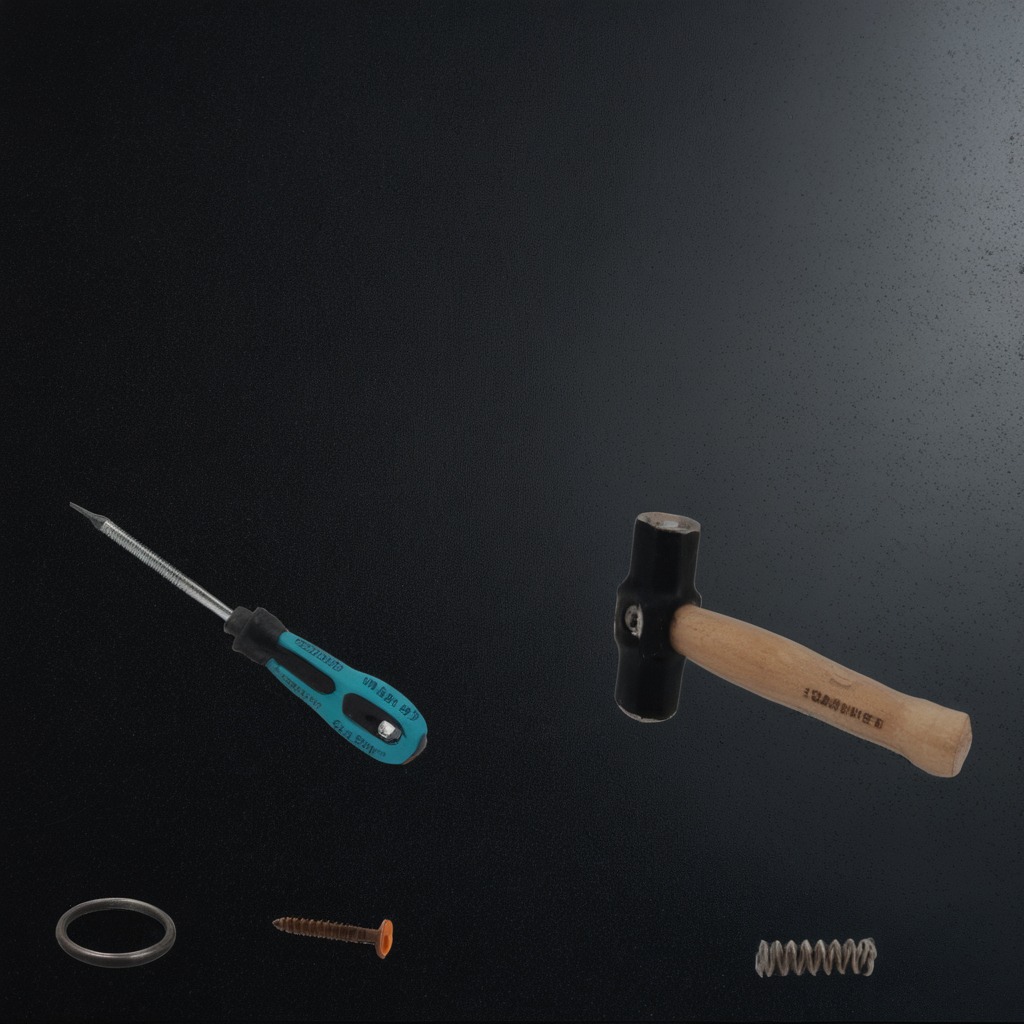
A rubber Oring, a hammer, a metal machine screw, a coiled metal spring, and a screwdriver are lying on the clean granite tabletop.